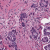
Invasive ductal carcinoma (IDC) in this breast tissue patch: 0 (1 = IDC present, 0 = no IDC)